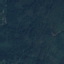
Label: Forest